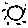
Label: sun